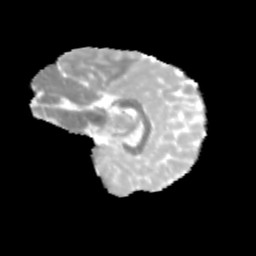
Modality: MD
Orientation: sagittal
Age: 9
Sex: female
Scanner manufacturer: siemens
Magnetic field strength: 3 T
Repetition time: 3.8 s
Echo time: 0.07 s